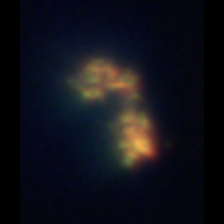
Taxon: Unknown_detritus
Group: Unknown